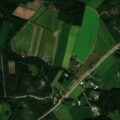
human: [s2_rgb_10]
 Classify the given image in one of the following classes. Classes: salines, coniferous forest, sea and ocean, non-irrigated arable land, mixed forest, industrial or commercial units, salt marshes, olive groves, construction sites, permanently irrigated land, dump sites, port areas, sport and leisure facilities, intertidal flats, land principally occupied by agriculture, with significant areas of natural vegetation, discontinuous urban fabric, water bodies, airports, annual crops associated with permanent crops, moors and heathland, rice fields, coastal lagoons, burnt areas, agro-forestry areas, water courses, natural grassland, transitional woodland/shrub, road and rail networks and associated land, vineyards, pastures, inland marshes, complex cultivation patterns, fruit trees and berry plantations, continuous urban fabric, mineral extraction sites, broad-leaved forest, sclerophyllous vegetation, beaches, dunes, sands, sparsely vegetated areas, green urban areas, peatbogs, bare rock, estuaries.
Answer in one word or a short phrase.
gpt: non-irrigated arable land, land principally occupied by agriculture, with significant areas of natural vegetation, coniferous forest, mixed forest